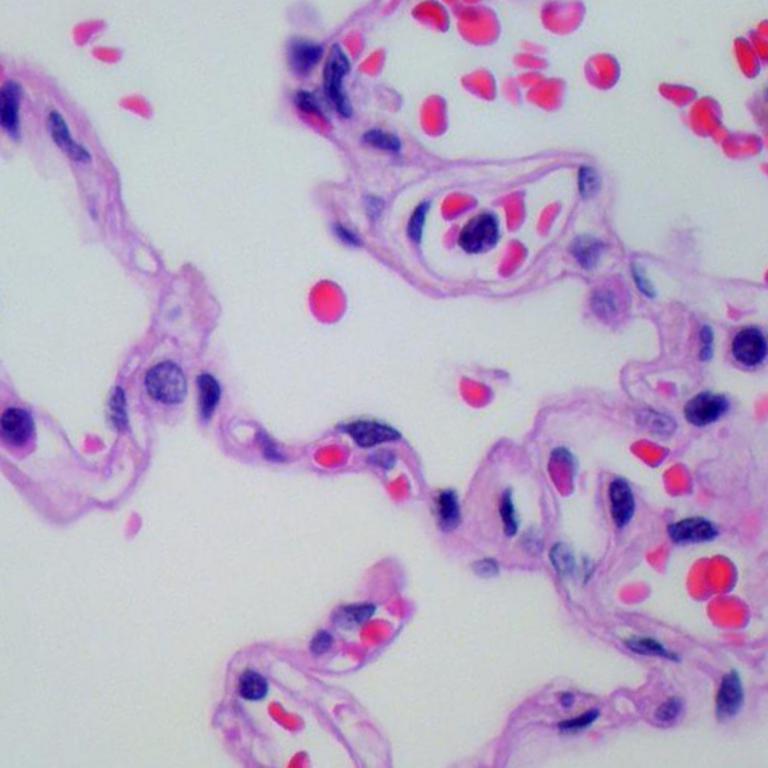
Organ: lung
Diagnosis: benign